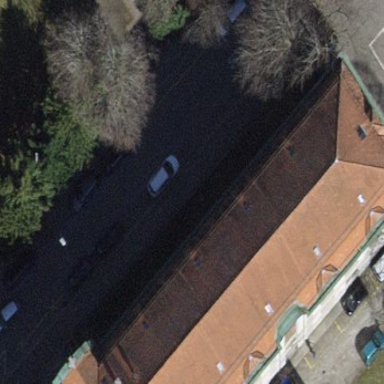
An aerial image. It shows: Parking lane with asphalt surface.